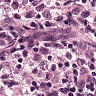
Metastatic tissue present: yes